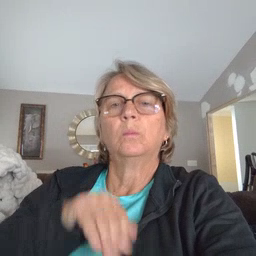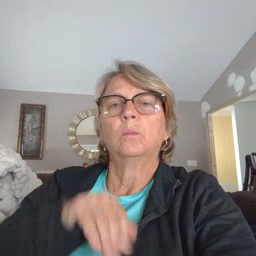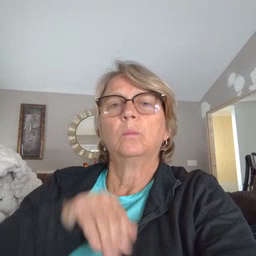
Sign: radio